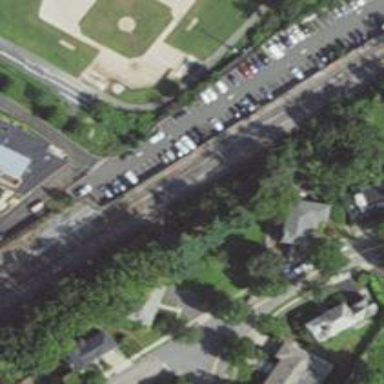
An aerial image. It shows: Light rail railway with electrified contact line.